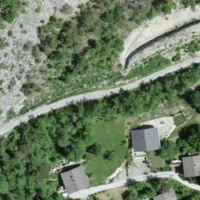
EUNIS habitat code: 43
Species observed at this site:
Silene nutans